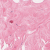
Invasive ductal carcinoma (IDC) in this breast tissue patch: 0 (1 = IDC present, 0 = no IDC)